Field crop: tomato
Growth stage: 2
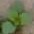
Species: solanum